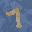
Label: 7